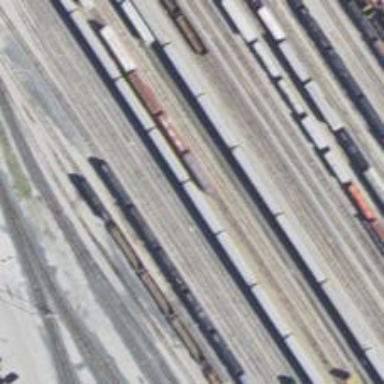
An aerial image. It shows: Railway yard in service.